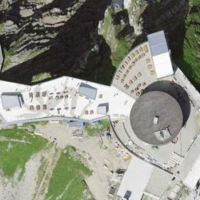
EUNIS habitat code: 48
Species observed at this site:
Turdus philomelos
Gentiana clusii
Anthus spinoletta
Turdus viscivorus
Falco peregrinus
Buteo buteo
Prunella collaris
Autographa gamma
Zeuzera pyrina
Erithacus rubecula
Phoenicurus ochruros
Sitta europaea
Nucifraga caryocatactes
Garrulus glandarius
Falco tinnunculus
Corvus corax
Periparus ater
Troglodytes troglodytes
Montifringilla nivalis
Fringilla coelebs
Turdus merula
Capra ibex
Milvus milvus
Turdus pilaris
Pyrrhocorax graculus
Motacilla alba